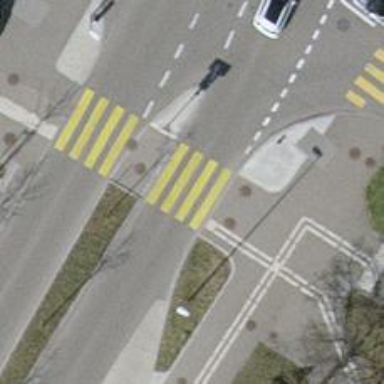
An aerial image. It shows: Uncontrolled zebra crossing with central island.